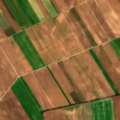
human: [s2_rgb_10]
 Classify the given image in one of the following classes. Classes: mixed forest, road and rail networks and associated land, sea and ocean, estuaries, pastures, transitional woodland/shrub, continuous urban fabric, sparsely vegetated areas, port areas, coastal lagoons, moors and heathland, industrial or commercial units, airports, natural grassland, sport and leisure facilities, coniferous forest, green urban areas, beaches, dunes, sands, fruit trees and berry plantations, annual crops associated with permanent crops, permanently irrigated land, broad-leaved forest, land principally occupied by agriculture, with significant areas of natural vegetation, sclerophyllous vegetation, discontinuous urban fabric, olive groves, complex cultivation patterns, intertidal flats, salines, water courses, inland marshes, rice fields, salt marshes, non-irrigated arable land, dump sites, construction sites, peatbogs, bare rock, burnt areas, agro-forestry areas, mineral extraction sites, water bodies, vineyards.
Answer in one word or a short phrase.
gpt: non-irrigated arable land